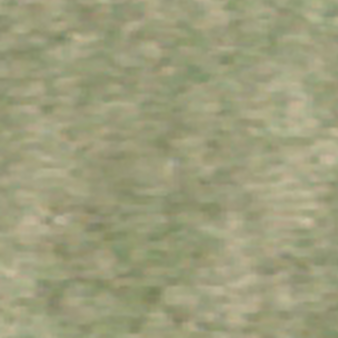
Label: other